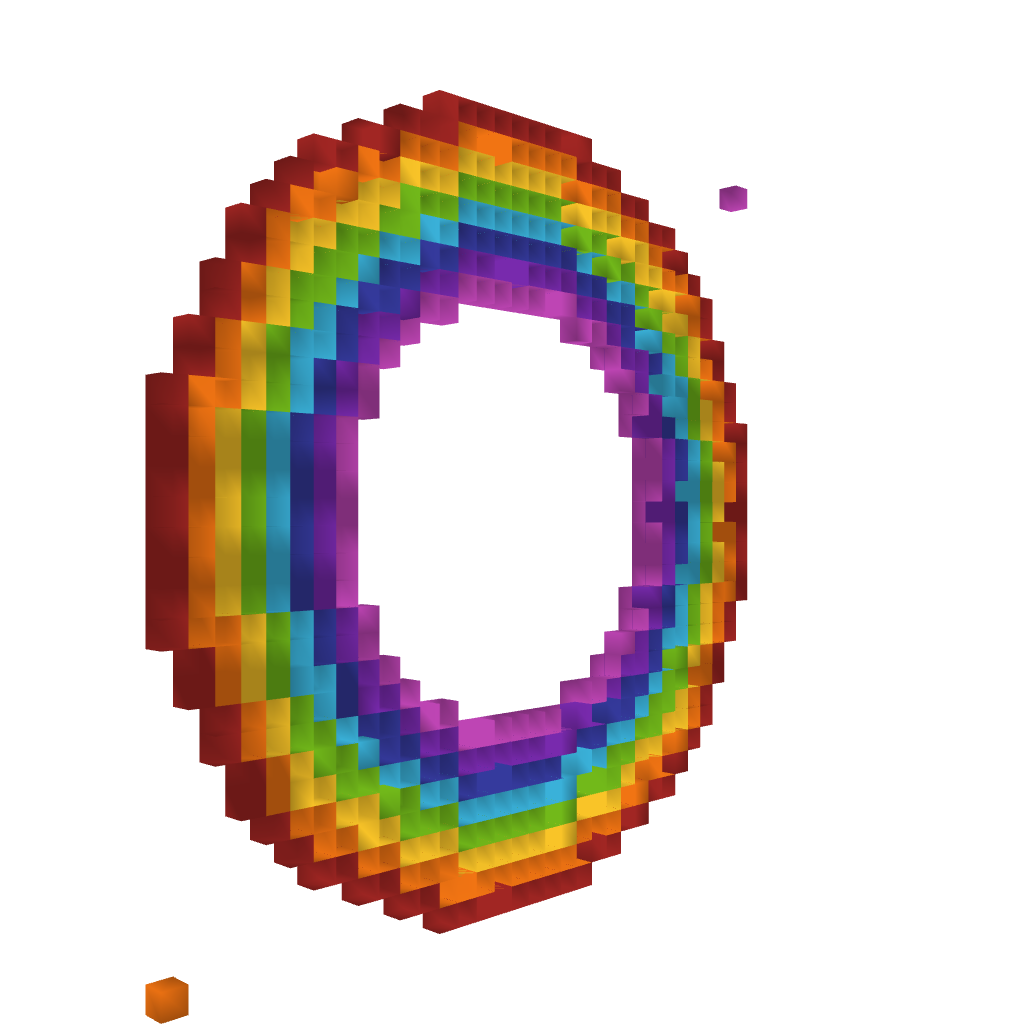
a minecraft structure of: Rainbow!